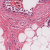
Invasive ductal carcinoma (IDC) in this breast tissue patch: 0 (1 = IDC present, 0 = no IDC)